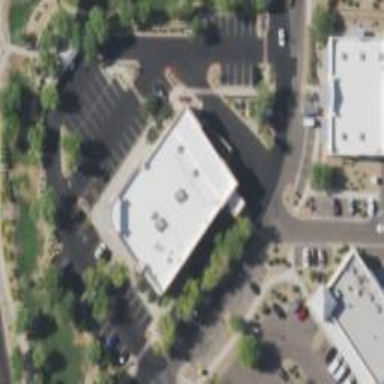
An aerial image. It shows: Building.